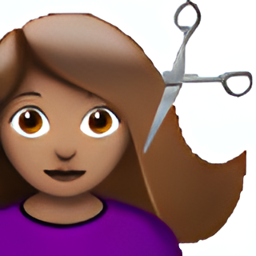
Name: woman getting haircut type 4
Emoji: 💇🏽‍♀️
Group: People & Body
Sub-group: person-activity